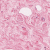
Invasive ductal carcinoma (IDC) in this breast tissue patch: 0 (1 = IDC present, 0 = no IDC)